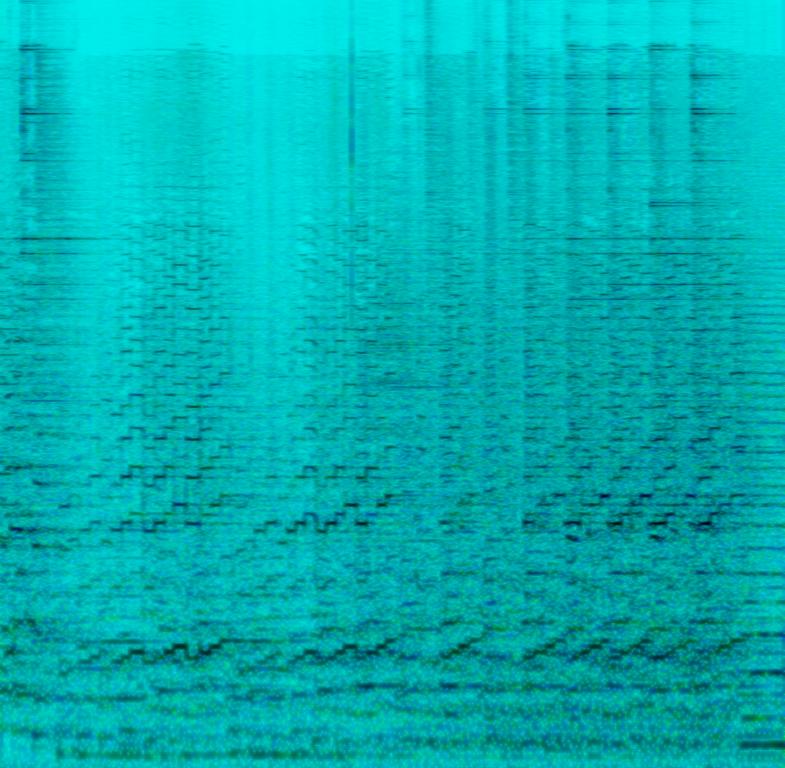
This music is a Western Classical Instrumental. The music is fast tempo with a plethora of instrumentation. From a vigorous clarinet solo, flute, intense trumpets , violin symphony, cello, viola and French horns, this music is a treat to the ears. It is smooth, rich, full bodied, exquisite and elegant with an urgent and sombre vibe.